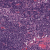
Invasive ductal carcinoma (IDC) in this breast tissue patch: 0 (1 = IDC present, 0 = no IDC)